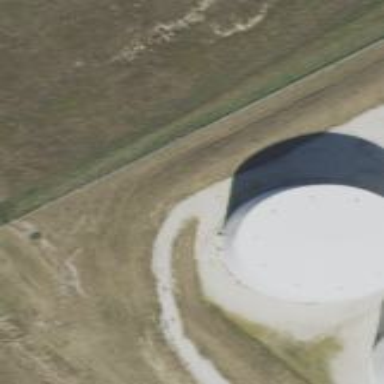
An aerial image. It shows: Storage tank created as man-made structure.